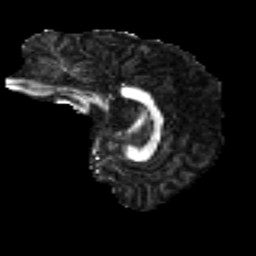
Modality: FA
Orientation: sagittal
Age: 36
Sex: male
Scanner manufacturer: ge
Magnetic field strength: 3 T
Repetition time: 7.8 s
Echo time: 0.0607 s